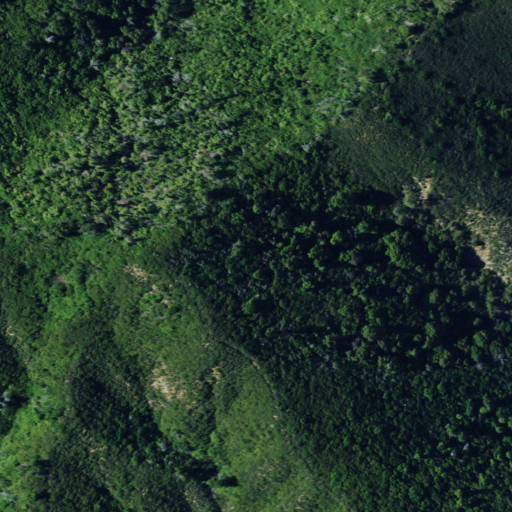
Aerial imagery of mountain in California named Chalk Peak containing grassland, shrub, and evergreen forest